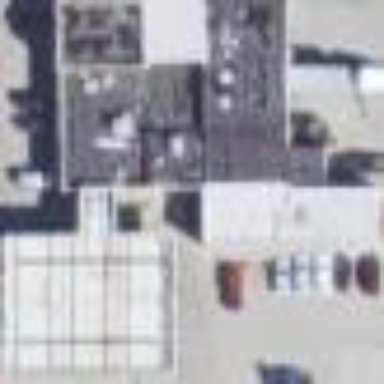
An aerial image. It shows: Building designated for providing fuel.